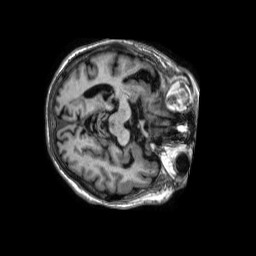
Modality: T1w
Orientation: axial
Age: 86
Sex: female
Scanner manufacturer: philips
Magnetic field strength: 1.5 T
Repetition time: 0.007389 s
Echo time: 0.003367 s